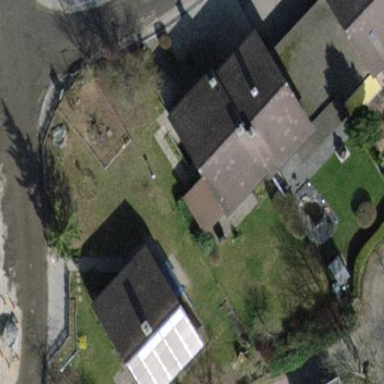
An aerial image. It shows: Terrace building with gabled roof.